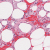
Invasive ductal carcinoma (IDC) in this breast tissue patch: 0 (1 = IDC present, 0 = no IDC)